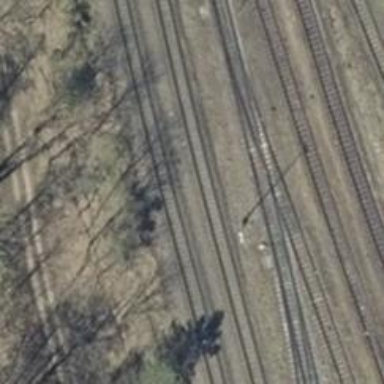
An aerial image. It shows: Railway yard.